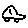
Label: car